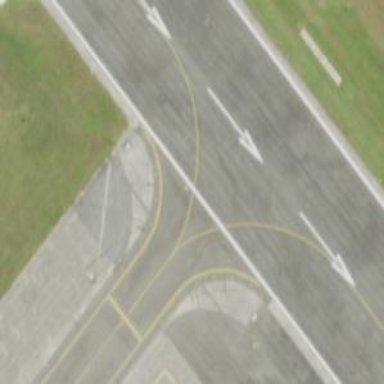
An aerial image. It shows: Image of taxiway at airport.